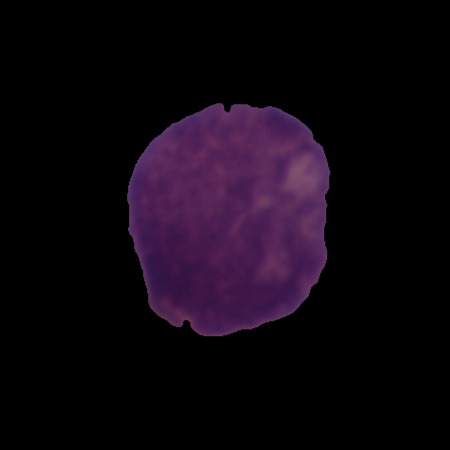
Label: cancer